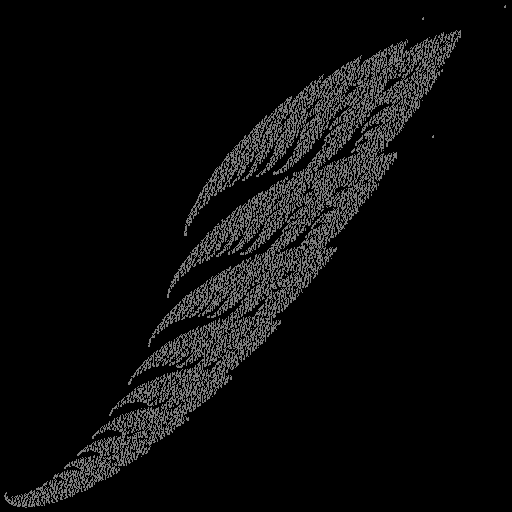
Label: snail